Question: Count the number of objects in the diagram.
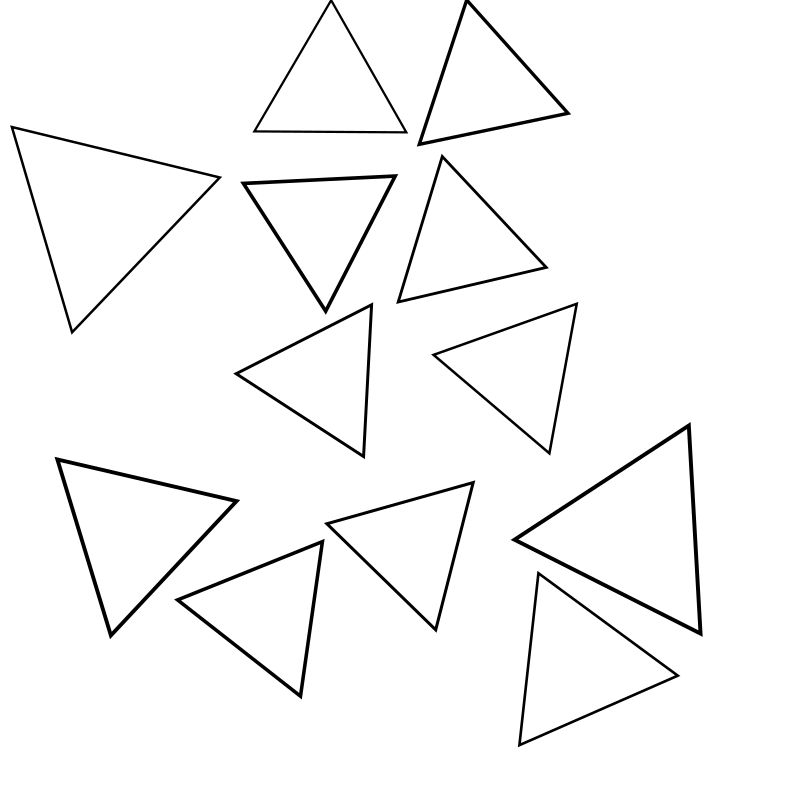
Answer: 12